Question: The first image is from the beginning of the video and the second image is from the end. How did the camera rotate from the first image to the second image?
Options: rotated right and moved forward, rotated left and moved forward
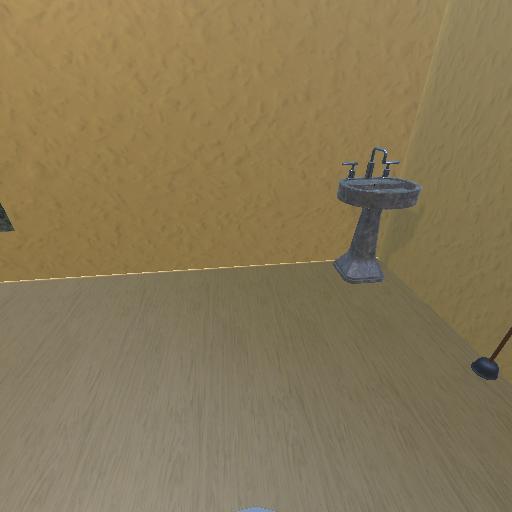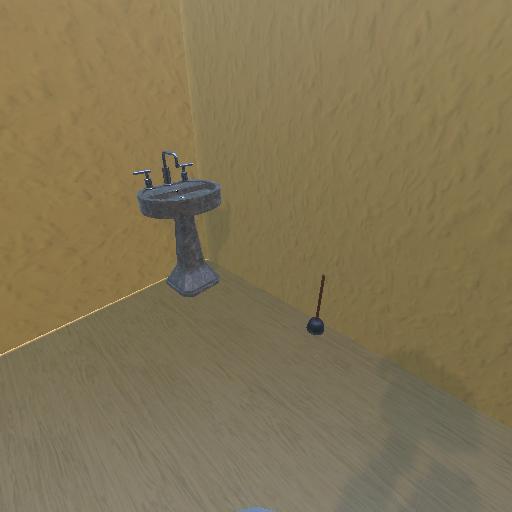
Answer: rotated right and moved forward